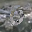
Label: 0